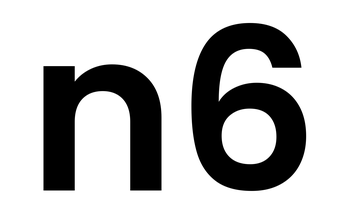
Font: Poppins-SemiBold